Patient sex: M
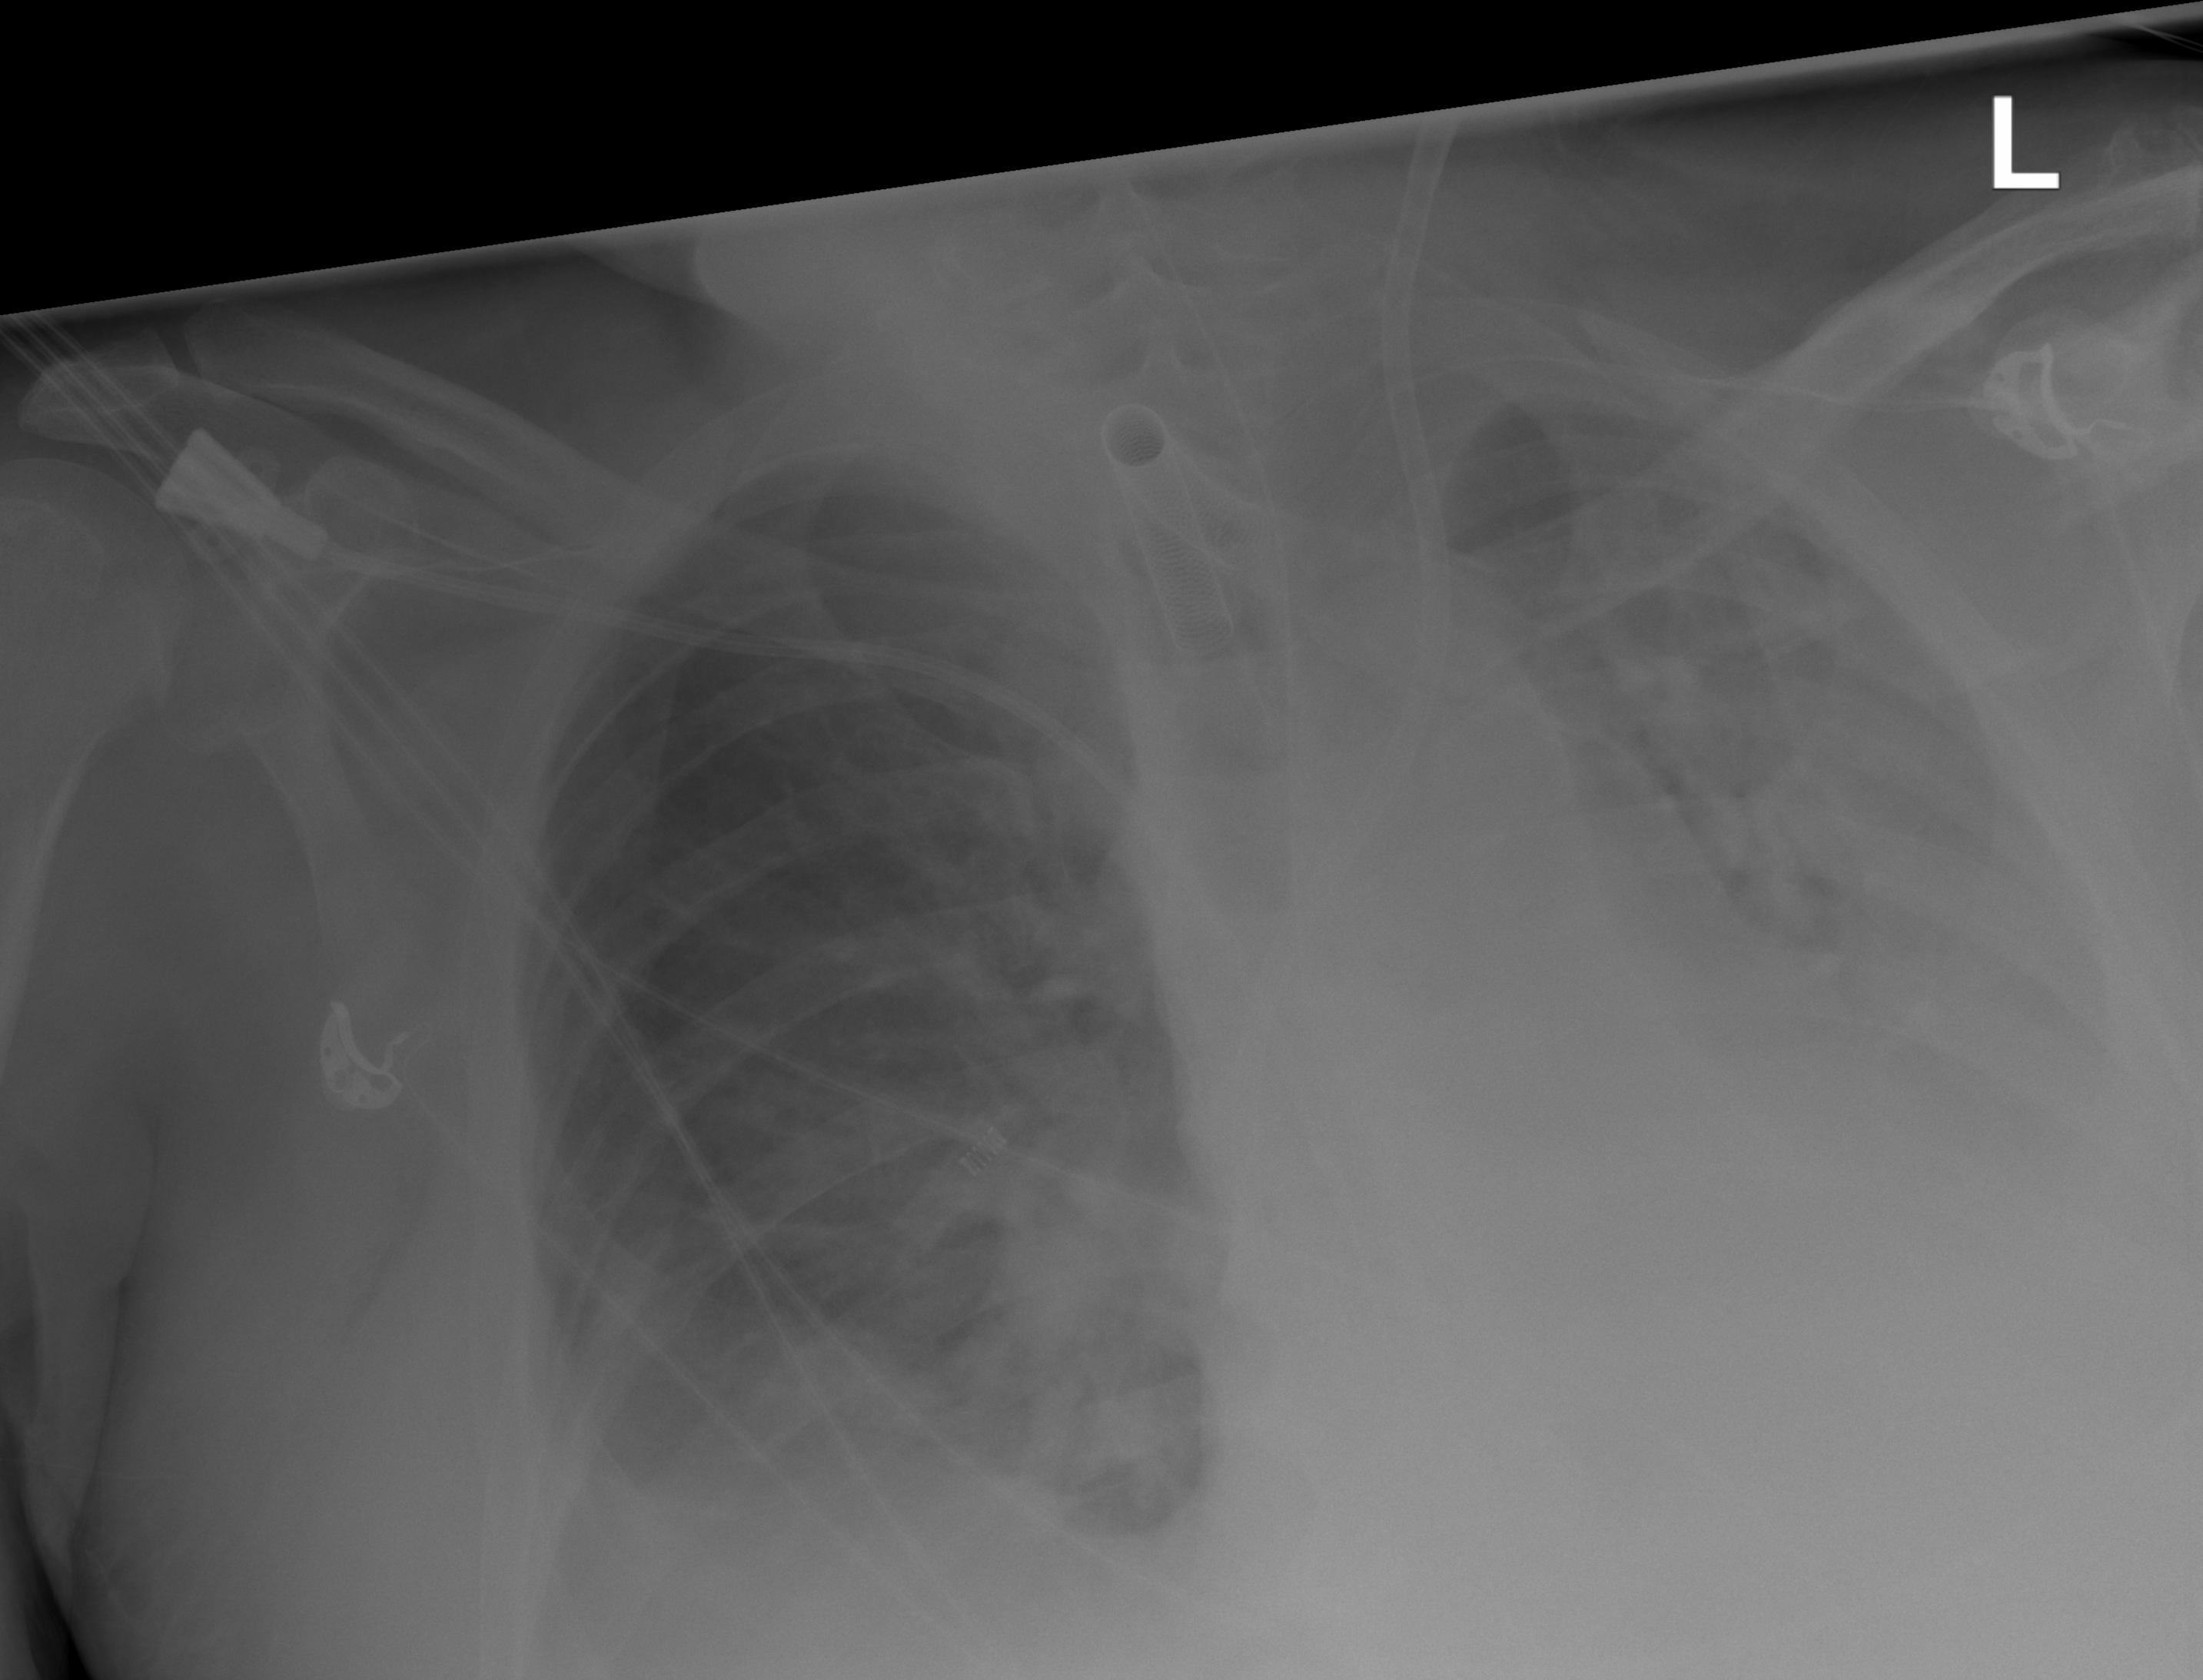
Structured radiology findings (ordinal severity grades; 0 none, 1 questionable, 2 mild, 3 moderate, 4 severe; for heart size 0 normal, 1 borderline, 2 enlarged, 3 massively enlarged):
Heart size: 2
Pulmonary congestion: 2
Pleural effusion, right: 2
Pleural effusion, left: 3
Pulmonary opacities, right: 2
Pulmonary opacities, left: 2
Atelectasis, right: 2
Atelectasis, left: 0